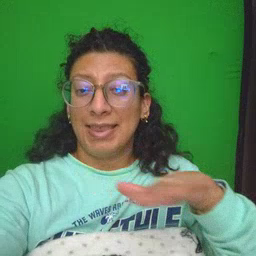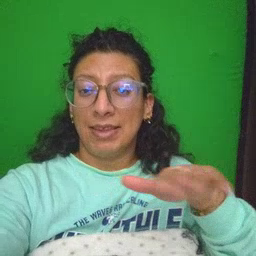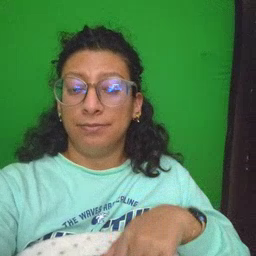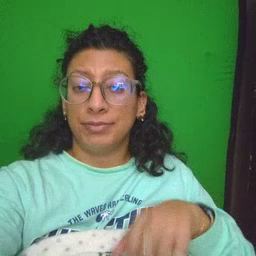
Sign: clean